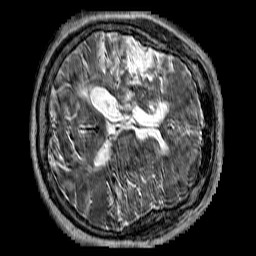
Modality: T2w
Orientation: axial
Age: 55
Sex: female
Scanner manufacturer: siemens
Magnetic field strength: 3 T
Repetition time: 3.2 s
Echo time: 0.213 s